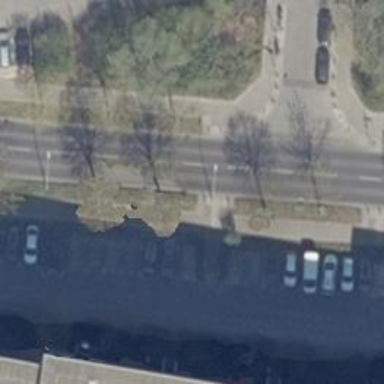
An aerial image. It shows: Secondary road with asphalt surface and separate sidewalks on both sides. Lane markings are present.